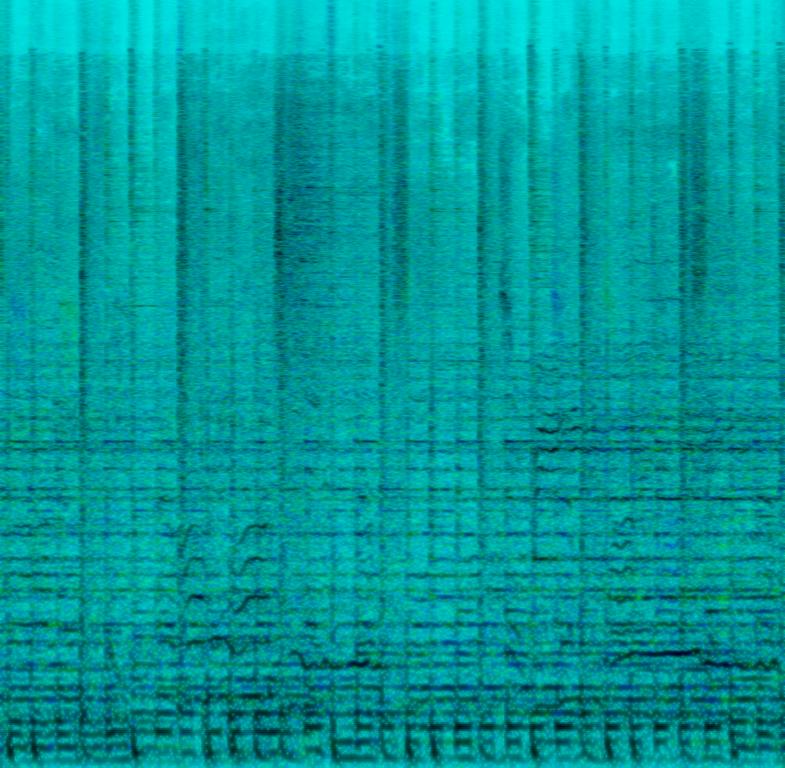
This slow rock song features a male voice singing the main melody. This is accompanied by other voices singing vocables in the background. The percussion plays a simple beat in common time. The bass plays the root notes of the chords. A synth plays a repetitive chord in staccato. A piano plays some high pitched notes in between lines. This song can be played in a movie scene at a harbour at night.